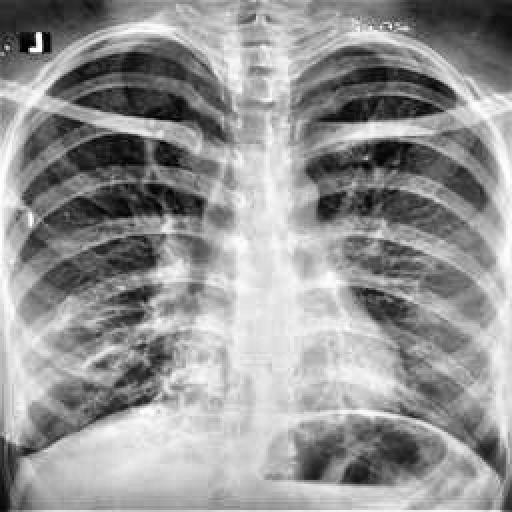
Finding: TUBERCULOSIS